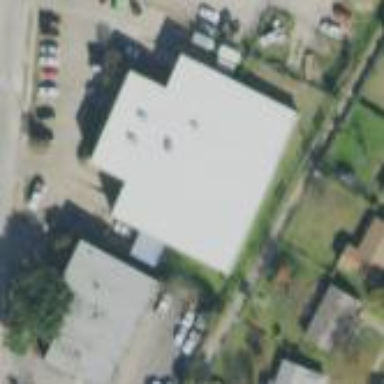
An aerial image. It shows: Warehouse.